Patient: sex M, age 37
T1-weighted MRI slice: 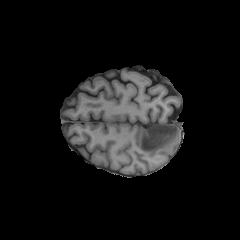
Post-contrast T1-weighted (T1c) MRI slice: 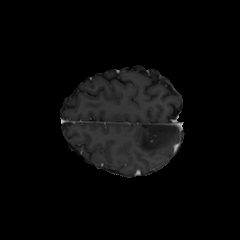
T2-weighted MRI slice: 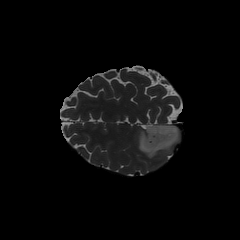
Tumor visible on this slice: yes
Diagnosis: Astrocytoma, IDH-mutant
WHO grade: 2